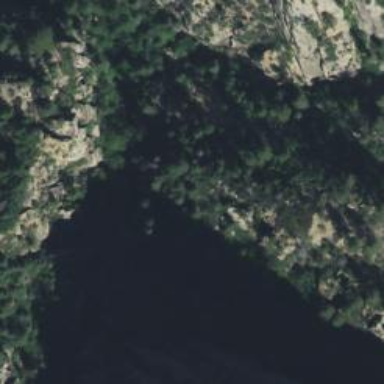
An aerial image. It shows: Cliff in nature.